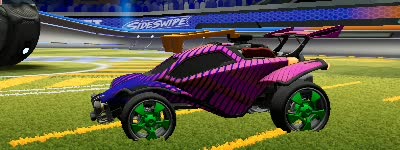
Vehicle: octane